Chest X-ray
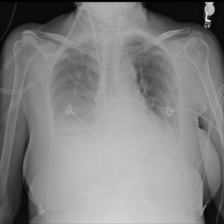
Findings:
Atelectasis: negative
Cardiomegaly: positive
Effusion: positive
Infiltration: negative
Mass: negative
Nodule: negative
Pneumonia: negative
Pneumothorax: negative
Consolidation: negative
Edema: negative
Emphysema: negative
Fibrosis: negative
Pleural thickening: negative
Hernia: negative